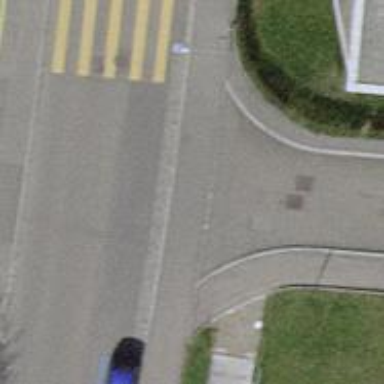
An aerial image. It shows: Unmarked crossing with traffic calming table.